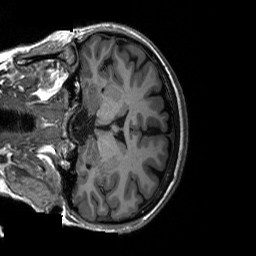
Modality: T1w
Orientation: coronal
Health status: ill
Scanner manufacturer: siemens
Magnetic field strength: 3 T
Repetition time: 2.3 s
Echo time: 0.00226 s